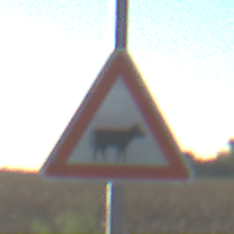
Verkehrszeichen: ViehtriebLinks
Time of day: SunriseSunset
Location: Outdoor (Nature)
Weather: Clear
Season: NotSpecified
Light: Natural